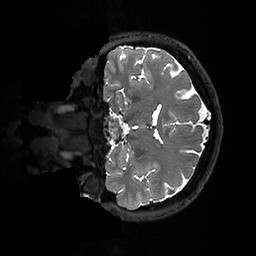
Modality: T2w
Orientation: coronal
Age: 45
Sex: female
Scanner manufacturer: ge
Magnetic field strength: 3 T
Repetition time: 3.202 s
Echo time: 0.06629 s